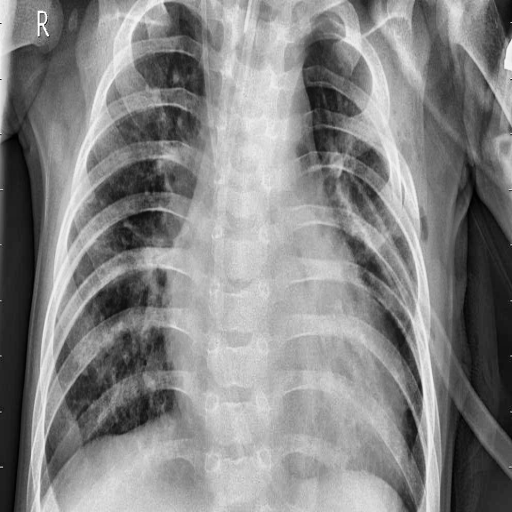
Finding: PNEUMONIA